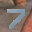
Label: 7